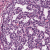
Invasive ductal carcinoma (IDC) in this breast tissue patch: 1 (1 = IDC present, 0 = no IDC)